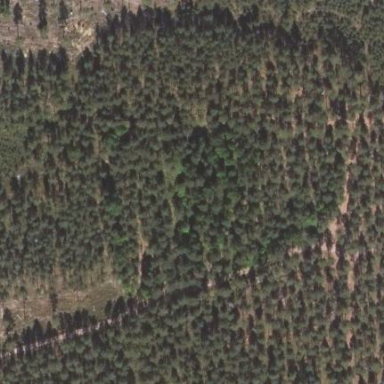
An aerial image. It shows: Forest area.